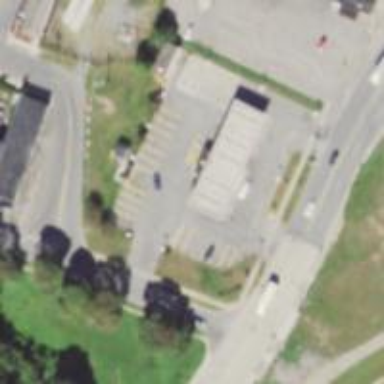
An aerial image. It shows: Convenience shop.